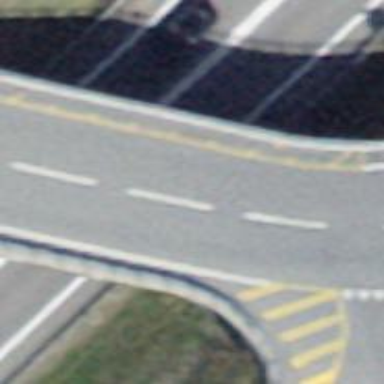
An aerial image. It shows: Primary highway bridge with asphalt surface and no sidewalk.